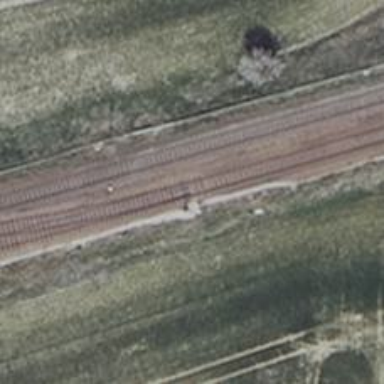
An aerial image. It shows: Railway yard.